Field crop: maize
Growth stage: 2
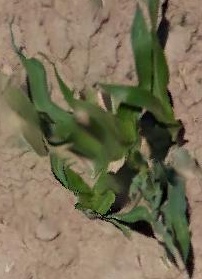
Species: maize